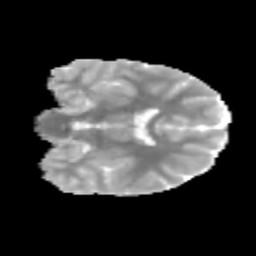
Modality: MD
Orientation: coronal
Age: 9
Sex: male
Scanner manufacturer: siemens
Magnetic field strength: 3 T
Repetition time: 3.8 s
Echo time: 0.07 s